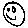
Label: smiley face